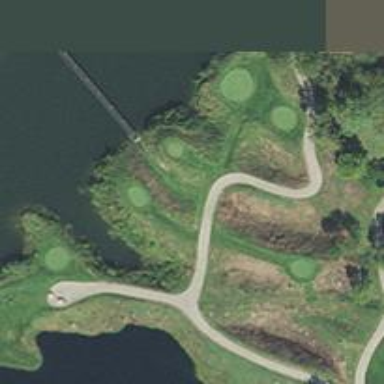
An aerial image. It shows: Path for both road and golf.